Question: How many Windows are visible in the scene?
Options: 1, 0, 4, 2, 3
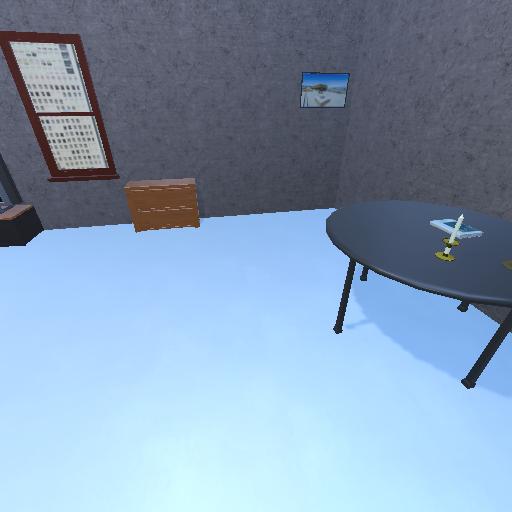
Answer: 1